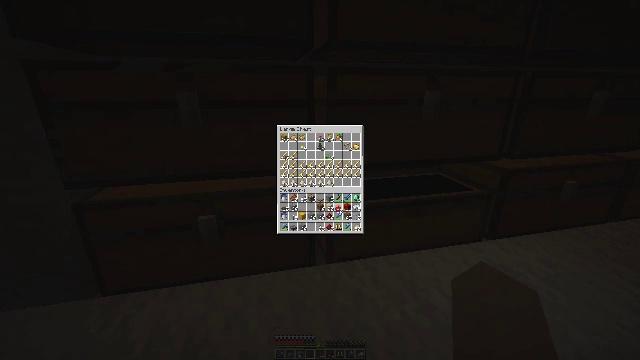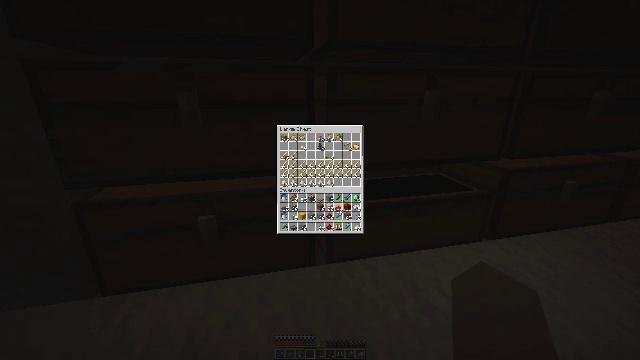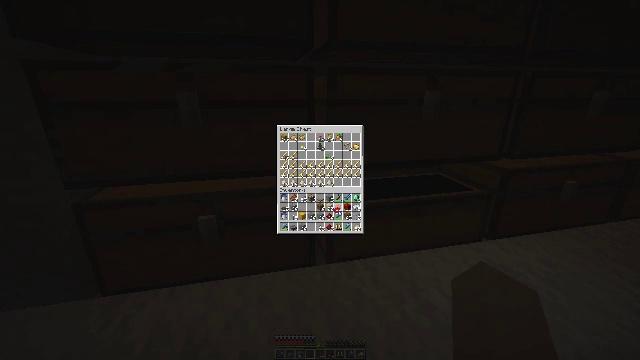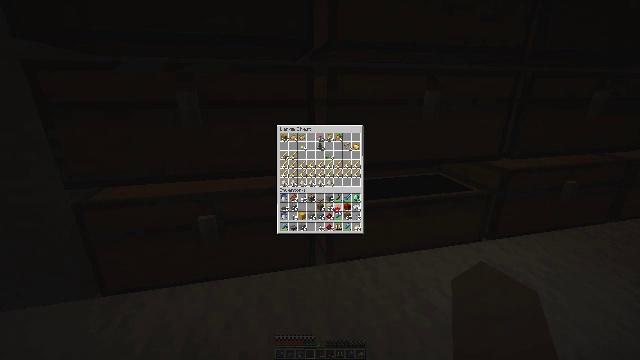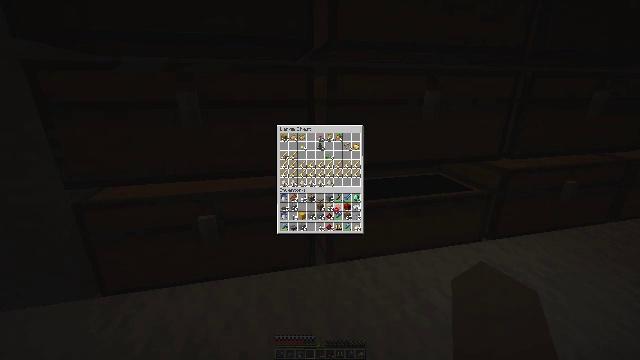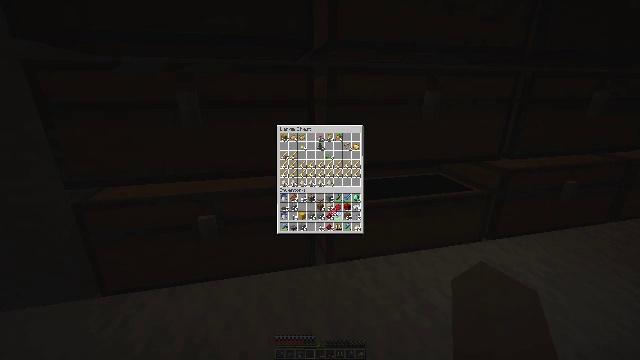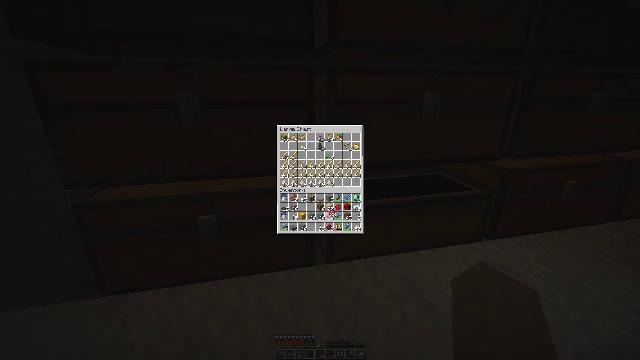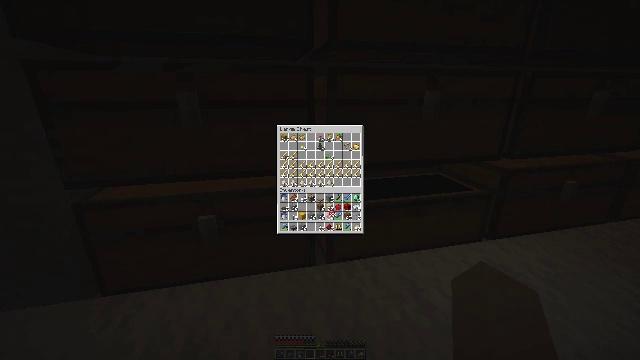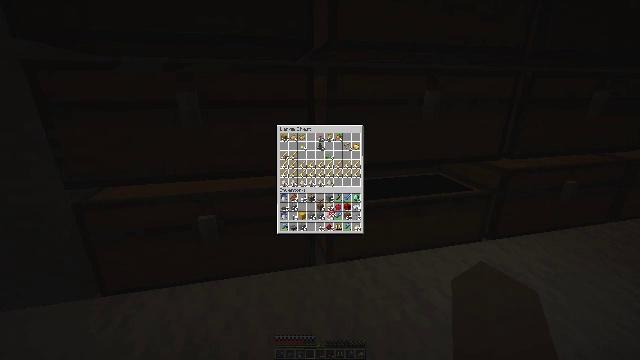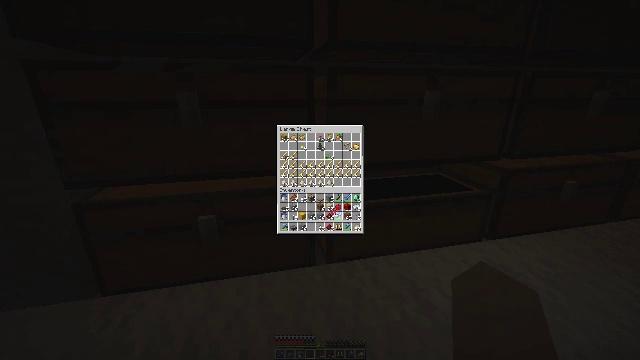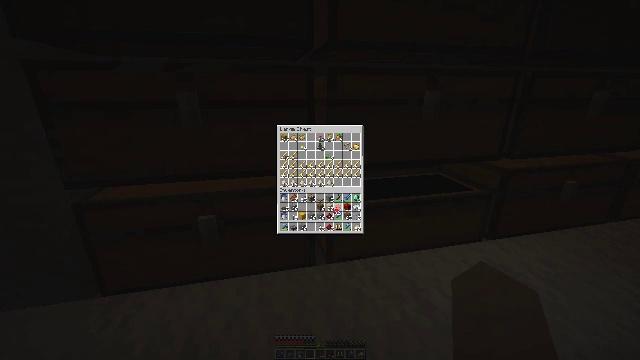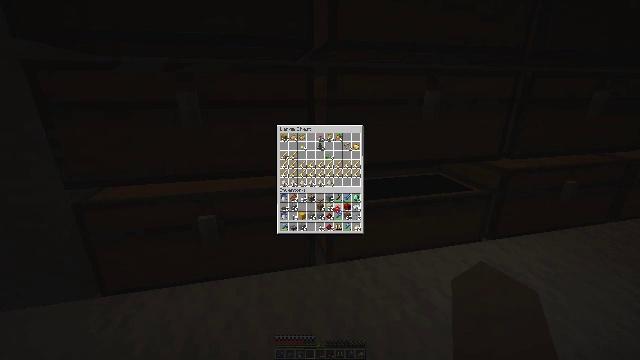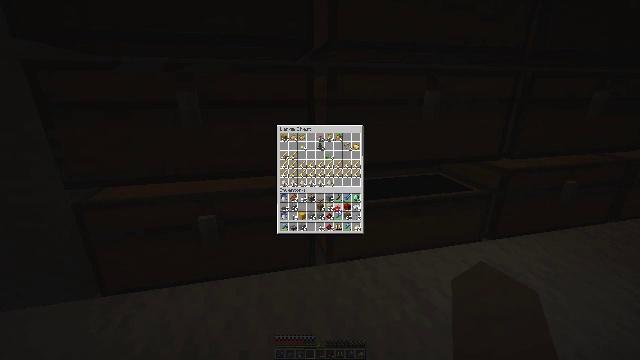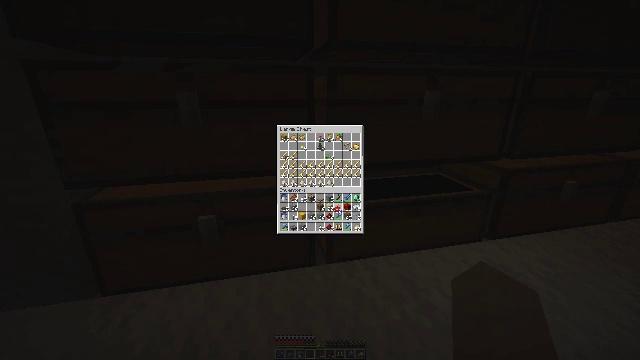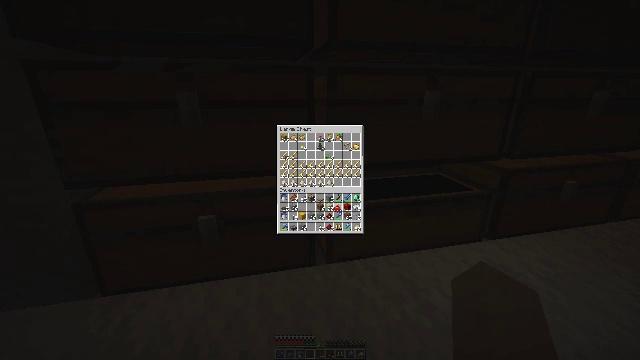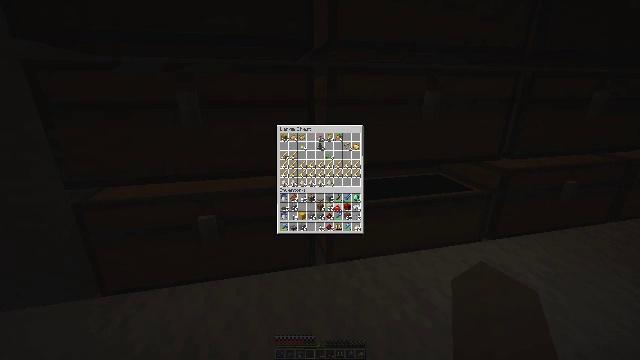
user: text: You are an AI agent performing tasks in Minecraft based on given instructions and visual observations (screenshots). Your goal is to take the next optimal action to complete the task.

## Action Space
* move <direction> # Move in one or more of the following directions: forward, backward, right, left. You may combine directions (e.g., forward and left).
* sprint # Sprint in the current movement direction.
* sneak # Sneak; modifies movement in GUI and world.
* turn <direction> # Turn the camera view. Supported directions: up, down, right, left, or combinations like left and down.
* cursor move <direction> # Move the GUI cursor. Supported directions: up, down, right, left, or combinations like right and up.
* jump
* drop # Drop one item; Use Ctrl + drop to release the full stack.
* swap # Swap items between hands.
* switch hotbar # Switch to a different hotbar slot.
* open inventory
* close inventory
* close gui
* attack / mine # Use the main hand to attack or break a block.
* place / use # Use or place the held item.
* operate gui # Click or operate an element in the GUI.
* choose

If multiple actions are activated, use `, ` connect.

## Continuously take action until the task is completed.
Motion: motion action
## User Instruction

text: Mine the lectern.
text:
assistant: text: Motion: no_op
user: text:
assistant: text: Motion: no_op
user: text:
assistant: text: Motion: no_op
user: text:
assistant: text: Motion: no_op
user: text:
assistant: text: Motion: no_op
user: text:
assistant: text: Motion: no_op
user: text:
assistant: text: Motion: no_op
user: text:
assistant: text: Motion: no_op
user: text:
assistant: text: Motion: no_op
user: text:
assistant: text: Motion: no_op
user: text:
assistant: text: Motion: no_op
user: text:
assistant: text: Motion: no_op
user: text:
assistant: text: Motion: no_op
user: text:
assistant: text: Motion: no_op
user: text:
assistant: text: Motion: no_op
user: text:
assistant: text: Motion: use / place
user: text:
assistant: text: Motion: use / place
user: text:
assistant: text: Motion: no_op
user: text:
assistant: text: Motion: no_op
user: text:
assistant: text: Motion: turn left and up
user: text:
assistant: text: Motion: turn left and up
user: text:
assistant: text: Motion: turn left and up
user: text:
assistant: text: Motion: turn up
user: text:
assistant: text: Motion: turn up
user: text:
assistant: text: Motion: turn up
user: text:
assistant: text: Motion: turn left and up
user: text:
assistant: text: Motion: no_op
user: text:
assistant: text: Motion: no_op
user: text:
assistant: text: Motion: no_op
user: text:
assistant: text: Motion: turn right